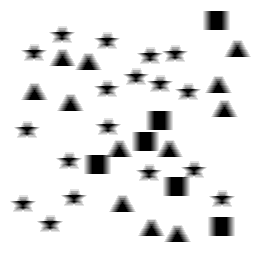
Squares: 6
Triangles: 12
Stars: 18
Total shapes: 36